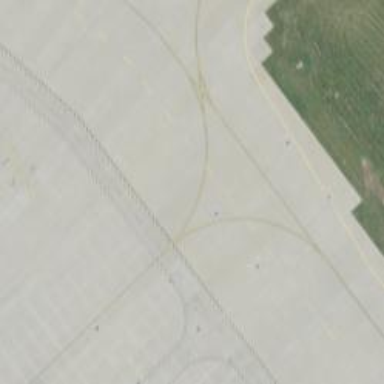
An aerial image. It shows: Image of taxiway at airport.